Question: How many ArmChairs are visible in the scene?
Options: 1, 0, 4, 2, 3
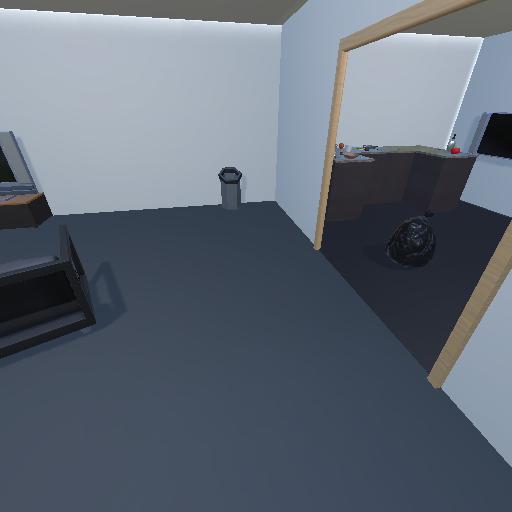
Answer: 1